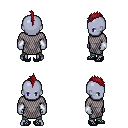
a pixel art fantasy rpg character, male body template, dark elf, purple skin, chain mail, teal pants, brunette mohawk hairstyle, white cloth bracers, ghillies, four views (front, back, left, right), 2x2 character sprite sheet, small pixel art, hard edges, no anti-aliasing